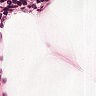
Metastatic tissue present: no